Interaction volume radius: 5 \u00c5
Interaction volume height: 20 \u00c5
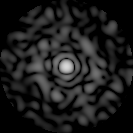
Disorder parameter: 0.8735